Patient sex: F
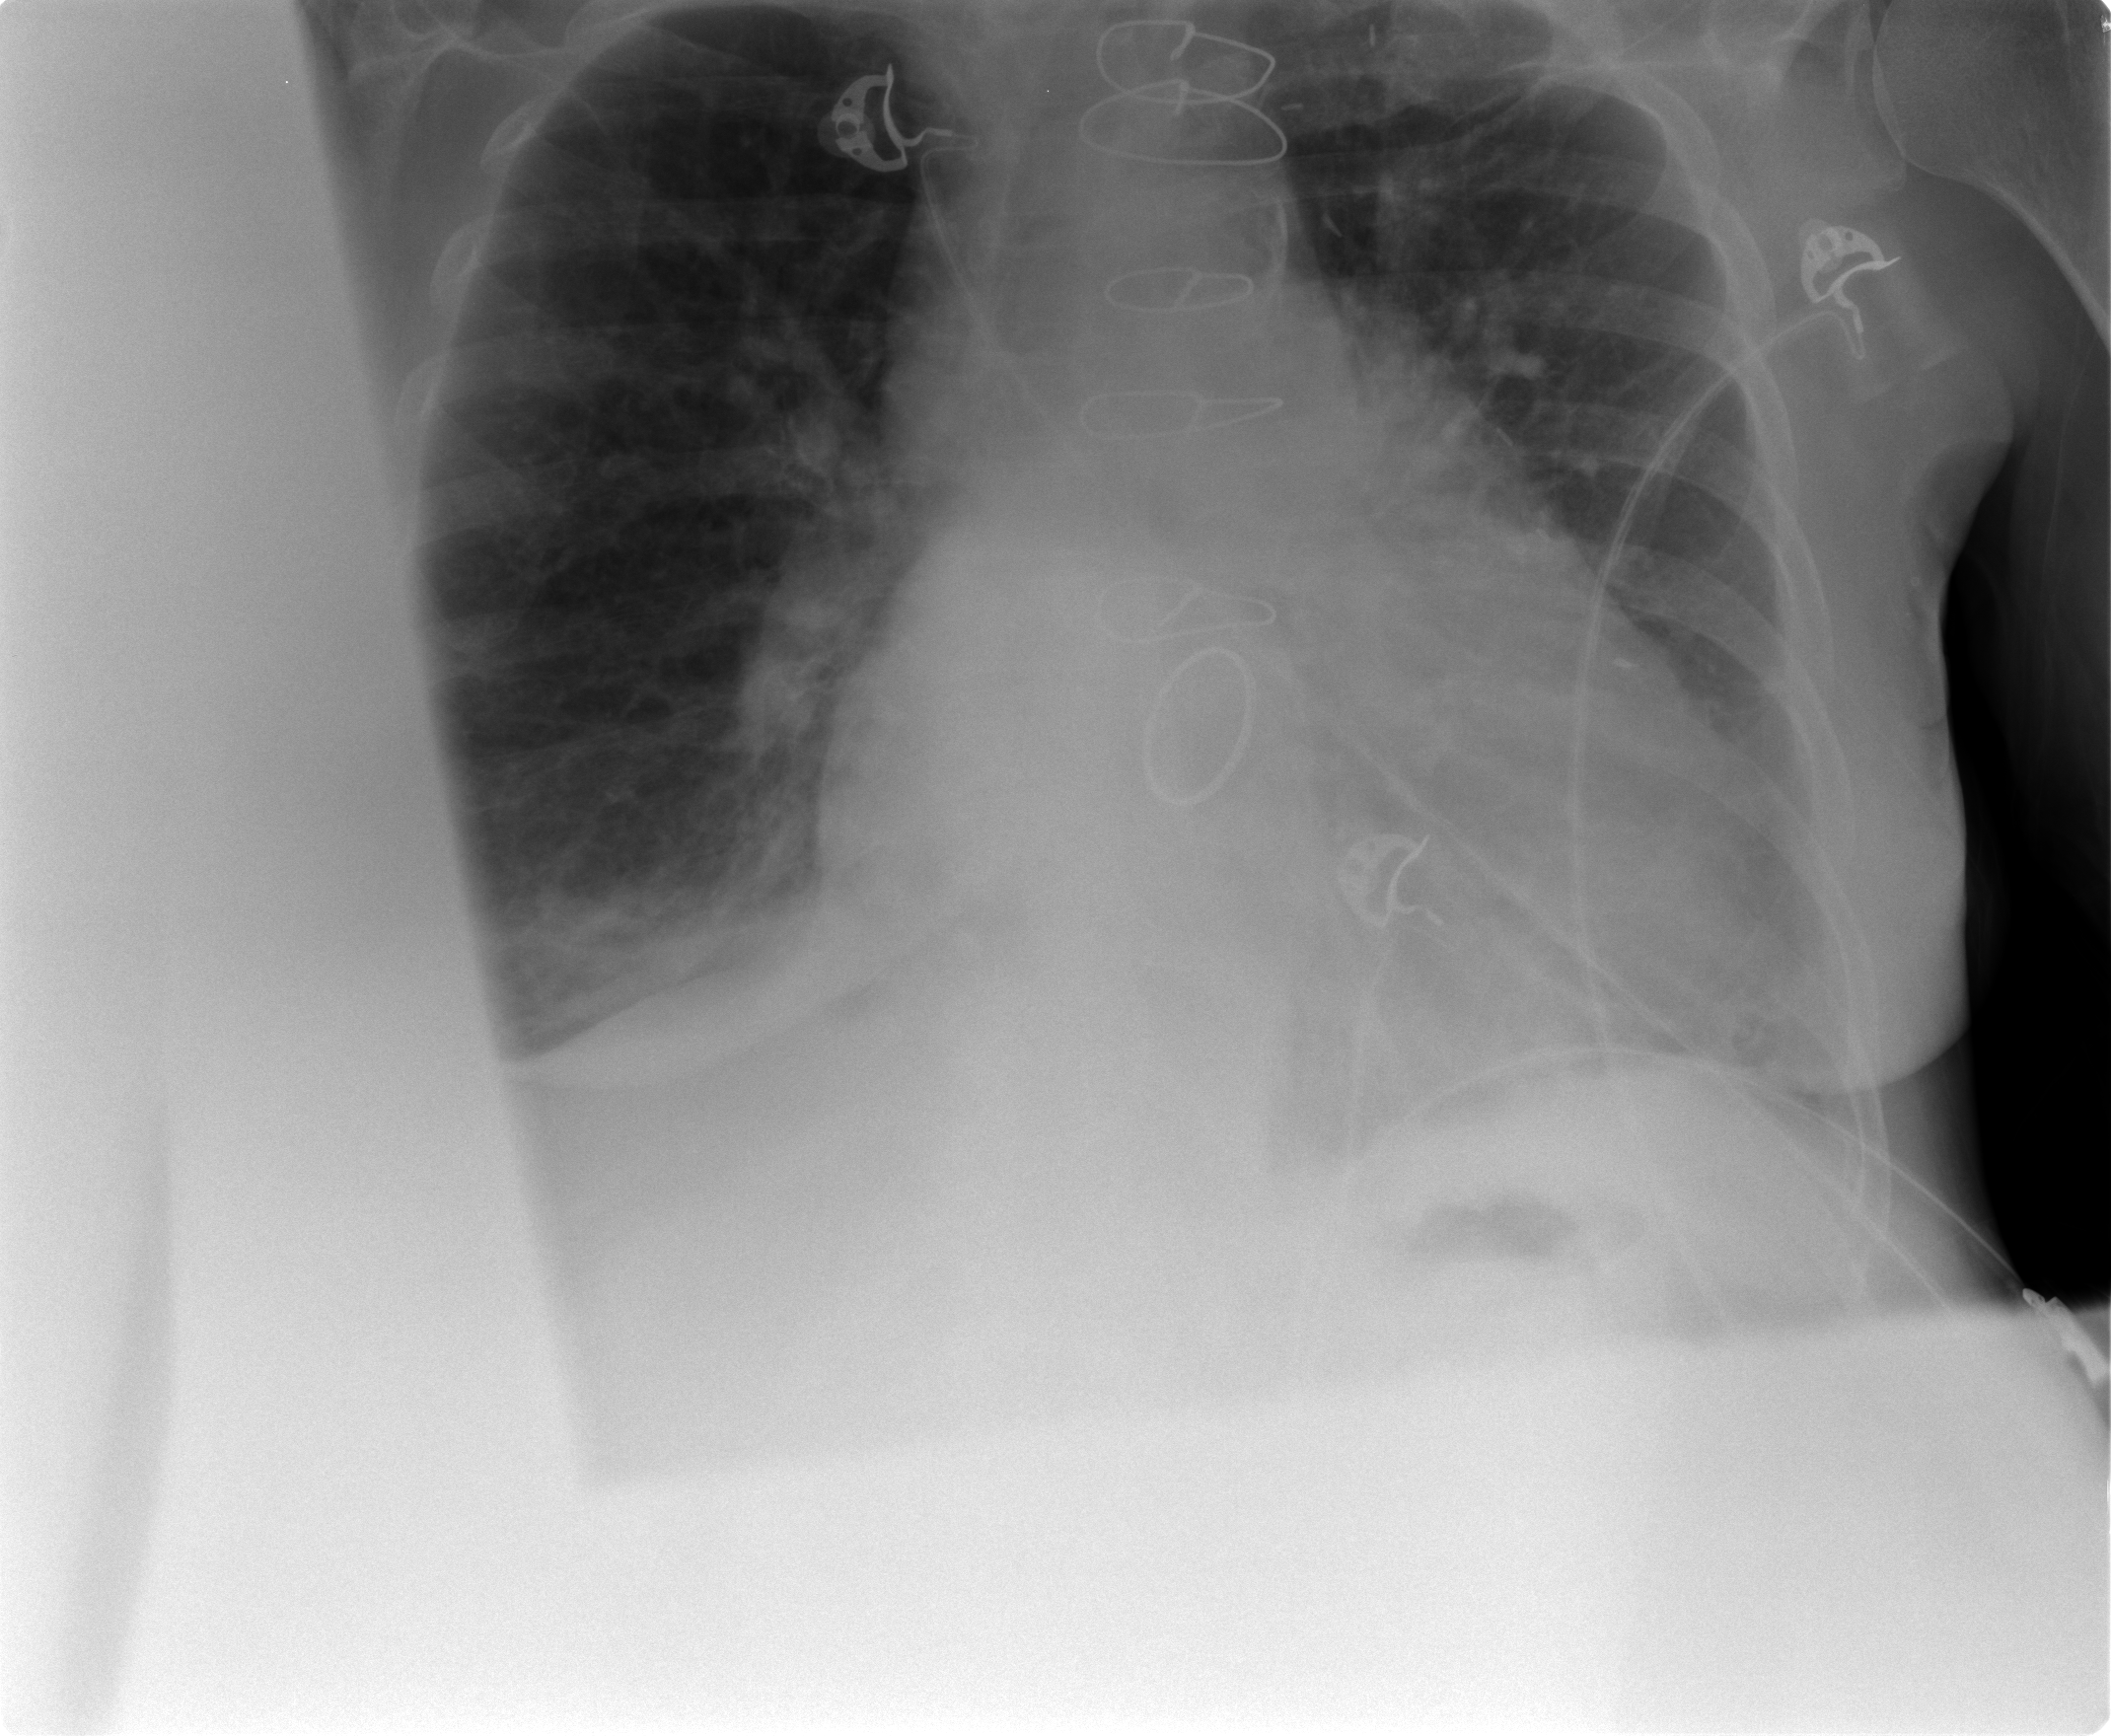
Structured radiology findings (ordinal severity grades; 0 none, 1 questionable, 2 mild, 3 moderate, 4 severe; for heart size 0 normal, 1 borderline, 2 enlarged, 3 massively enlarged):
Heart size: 2
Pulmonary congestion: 0
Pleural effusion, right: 1
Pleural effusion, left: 1
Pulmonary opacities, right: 0
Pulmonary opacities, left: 0
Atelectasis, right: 2
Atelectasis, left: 2